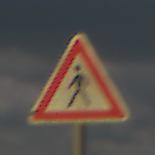
Verkehrszeichen: FussgaengerRechts
Umgebung: Outdoor, Nature
Tageszeit: MorningAfternoon
Wetter: PartlyCloudy
Licht: Natural
Jahreszeit: NotSpecified
Kontrast: LowContrast